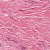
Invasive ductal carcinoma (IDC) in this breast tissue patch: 1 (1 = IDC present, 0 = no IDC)